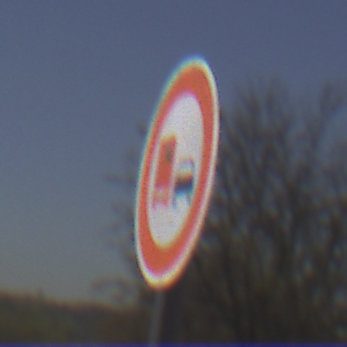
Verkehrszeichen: UeberholverbotKraftfahrzeuge
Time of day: Midday
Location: Outdoor (Nature)
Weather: Clear
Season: NotSpecified
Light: Natural